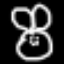
Label: square